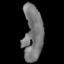
Tissue: lung
Cell type: Endothelial cells
Senescence score: 0.2292
Nuclear area (px): 1062
Mean DAPI intensity: 119.532